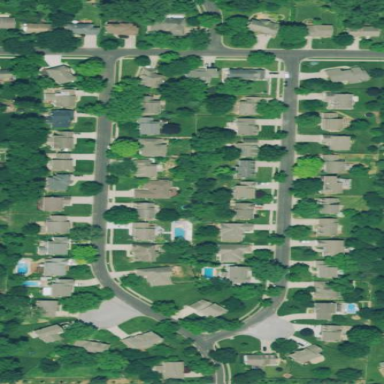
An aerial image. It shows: Single-family residential area.